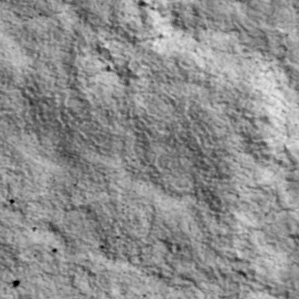
Label: non_frost